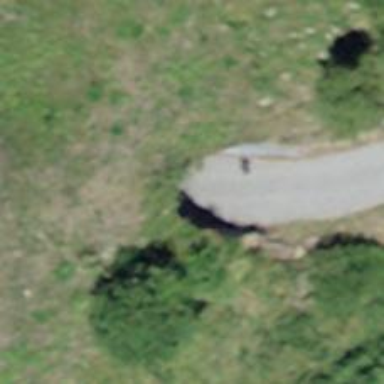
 classified as alley with grade 2 tracktype."